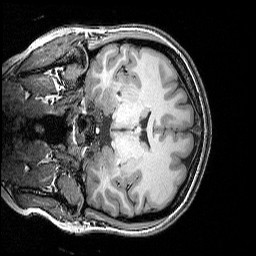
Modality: T1w
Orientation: coronal
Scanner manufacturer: siemens
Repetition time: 2.25 s
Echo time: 0.00418 s